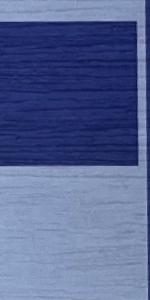
Label: Empty